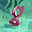
Label: 8